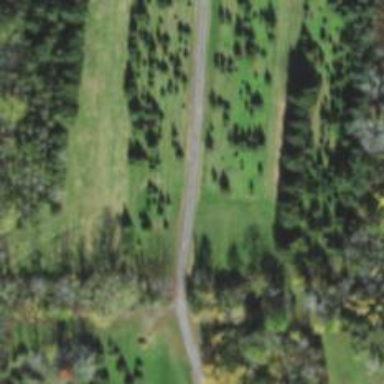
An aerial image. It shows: Driveway.